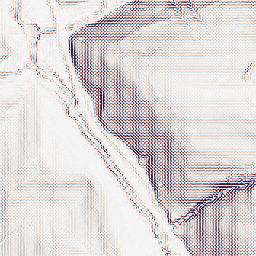
Category: wavelet
Decomposition family: wavelet_biorthogonal
Decomposition parameters: wavelet: bior1.3
level: 2
Upsampling method: bicubic
Upsampling parameters: scale: 2
Upsampling scale: 2